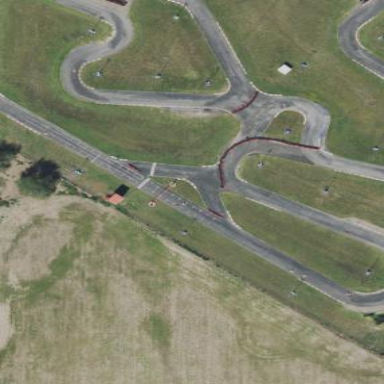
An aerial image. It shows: Motor sport raceway.